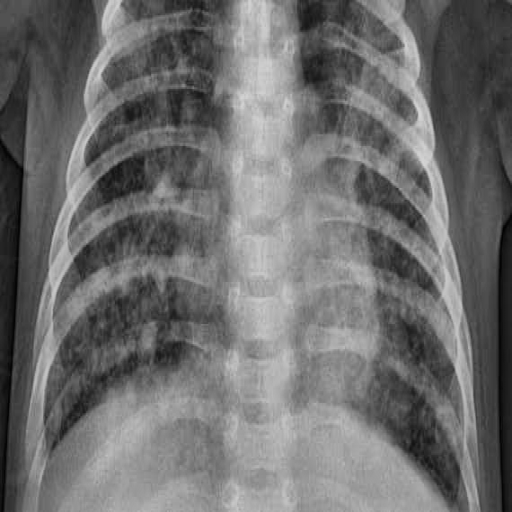
Finding: PNEUMONIA